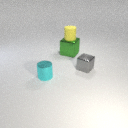
small gray metal cube behind small cyan metal cylinder